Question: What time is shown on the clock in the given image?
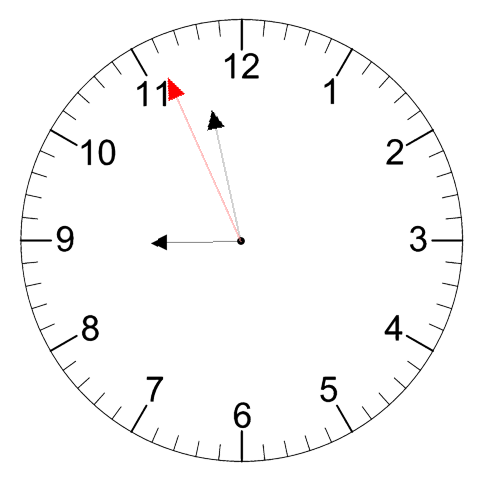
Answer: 08:57:56